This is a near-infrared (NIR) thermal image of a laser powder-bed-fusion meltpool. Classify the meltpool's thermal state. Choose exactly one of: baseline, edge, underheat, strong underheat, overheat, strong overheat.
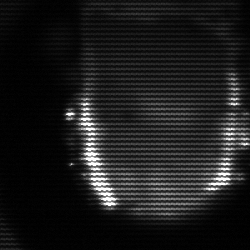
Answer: baseline